Question: does anyone know how to create a CSS button similar to the one displayed on this page:
<URL>

(the white diagonal bar moves from left to right across the button, constantly)
I can see it's CSS, but I've tried searching around and not found anything really similar to this type of style.
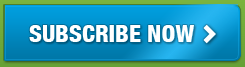
Answer: the website is using javascript for the animation
### How its done
We can break this up:
- 'background-image'- 'background-image'
### Let's do it from scratch
(This was the initial demo, since firefox does not support background-position-x/y it will not work, see Methods 2, 3 & 4 for that)
<URL>
CSS
'''
button{
margin:10px;
padding:15px;
font-family:verdana;
font-weight:bold;
color:whitesmoke;
text-shadow:1px 1px 1px grey;
font-size:25px;
background-repeat:no-repeat;
background-position-x:-65px;
border:2px solid skyblue;
background-color:rgb(0,129,182);
background-image:url('http://www.pennystocks.com/lp/img/subscribe-light.png')
}
'''
JS
'''
setInterval(function(){
$('button').animate(
{'background-position-x':'300px'},
2000,
function(){
$('button').css('background-position-x','-65px')
})}, 1800)
'''
(creating a custom animation with setInterval)
<URL>
CSS
'''
button{
margin:10px;
padding:15px;
font-family:verdana;
font-weight:bold;
color:whitesmoke;
text-shadow:1px 1px 1px grey;
font-size:25px;
background-repeat:no-repeat;
background-position:-75% 0;
border:2px solid skyblue;
background-color:rgb(0,129,182);
background-image:url('http://www.pennystocks.com/lp/img/subscribe-light.png')
}
'''
JS
'''
setInterval(function(){
var cur_x = parseInt($('button').css('background-position').match(/^([0-9\-]+)/)[0]);
if (cur_x <= 300){
$("button").css('background-position', cur_x + 1 + "% 0")
} else {
$('button').css('background-position',"-75% 0")
}
}, 1
);
'''
## An additional two methods have been added
The following methods are PURE CSS methods, there is 0kb of javascript code. That being said this method as of 4th July 2013 is not 100% supported by all of the frequently used browsers. However if you are seeing this post maybe a decade later I would expect that CSS3 would have been properly implemented, and using it for the animation would be the way to go.
(Using CSS to produce the 'background-position' animation)
<URL>
CSS
'''
@keyframes glide {
from {
background-position:-75% 0;
} to {
background-position:300% 0;
}
}
'''
And then add 'animation:glide 1200ms infinite;' to the property declaration of 'button'
(javascript feels left out, let us send HTTP to spend sometime with javascript. We'll create the gradient with css)
<URL>
'''
button{
margin:10px;
padding:15px;
font-family:verdana;
font-weight:bold;
color:whitesmoke;
text-shadow:1px 1px 1px grey;
font-size:25px;
background-repeat:no-repeat;
background-position:-115% 0;
border:2px solid skyblue;
background-color:rgb(0,129,182);
background-color:rgb(0,129,182);
background-image:-webkit-linear-gradient(
-45deg, rgb(0,129,182),
rgb(0,129,182) 30%,
rgb(37,179,239) 50%, rgb(0,129,182) 70%, rgb(0,129,182) 100%
);
background-image:linear-gradient(
-45deg, rgb(0,129,182),
rgb(0,129,182) 30%,
rgb(37,179,239) 50%, rgb(0,129,182) 70%, rgb(0,129,182) 100%
);
background-repeat:no-repeat;
background-size:135px 55px;
-webkit-animation:glide 1050ms infinite;
animation:glide 1050ms infinite;
}
@-webkit-keyframes glide {
from {
background-position:-115% 0;
} to {
background-position:225% 0;
}
}
@keyframes glide {
from {
background-position:-115% 0;
} to {
background-position:225% 0;
}
}
'''